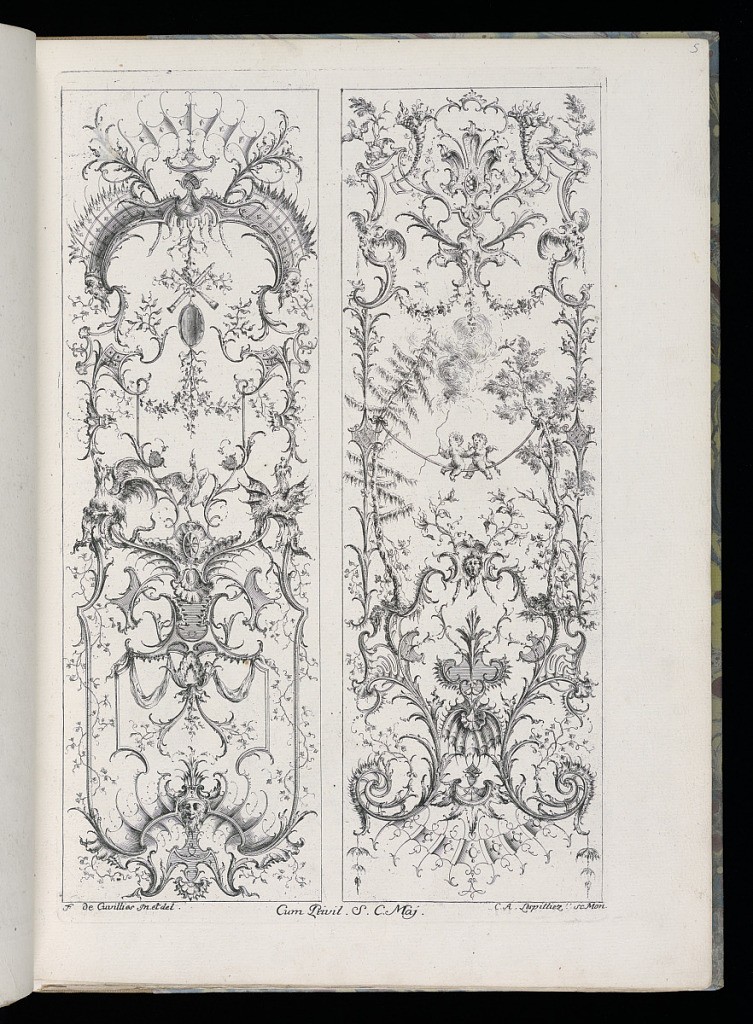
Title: Designs for Two Vertical Panels
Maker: François de Cuvilliés the Elder, Belgian, 1695 - 1768
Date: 1738–45
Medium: Engraving on off-white laid paper
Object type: Bound print
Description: Folio 6, plate 5 of series 6. Within rectangular framing lines, two rocaille designs for upright decorative panels. Panel at left: various ornamental scrollwork, masks, dragons, birds, and armorial trophies. Panel at right: ornamental wscrollwork with masks; two putti figures play upon a curved rope at center.